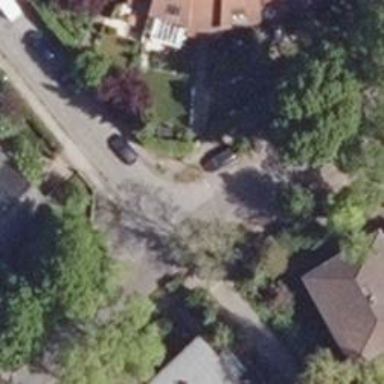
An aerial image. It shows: Residential road.